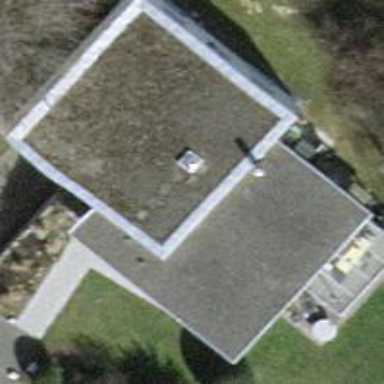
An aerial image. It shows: Building with flat roof.